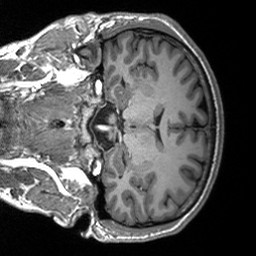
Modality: T1w
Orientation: coronal
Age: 21
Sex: male
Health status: healthy
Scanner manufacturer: siemens
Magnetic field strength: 3 T
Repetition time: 2.53 s
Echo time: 0.00219 s